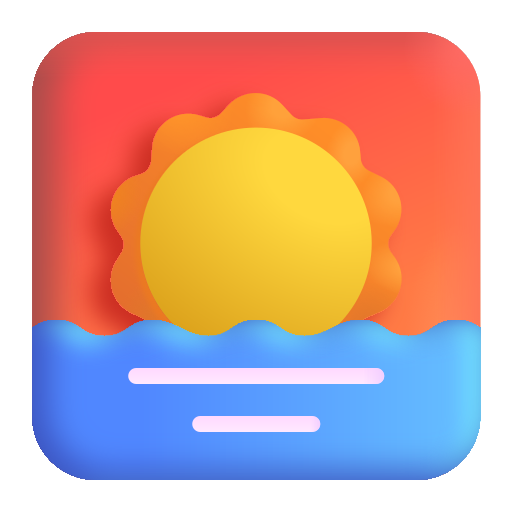
sunrise color